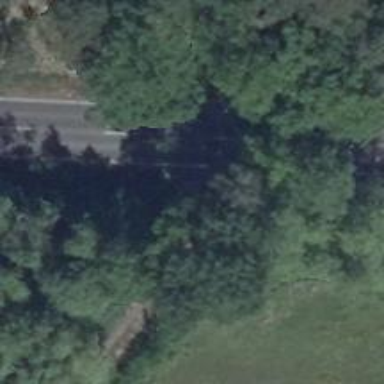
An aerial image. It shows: Secondary road with asphalt surface.